Question: The picture shows the balloon popping problem. You need to pop all the balloons in a certain order. The reward for a popped balloon is the product of itself and the values on the left and right balloons. If there is no balloon on the left or right, multiply the value of the balloon on the left or right by 1. You need only find the total maximum reward. Give me the number.
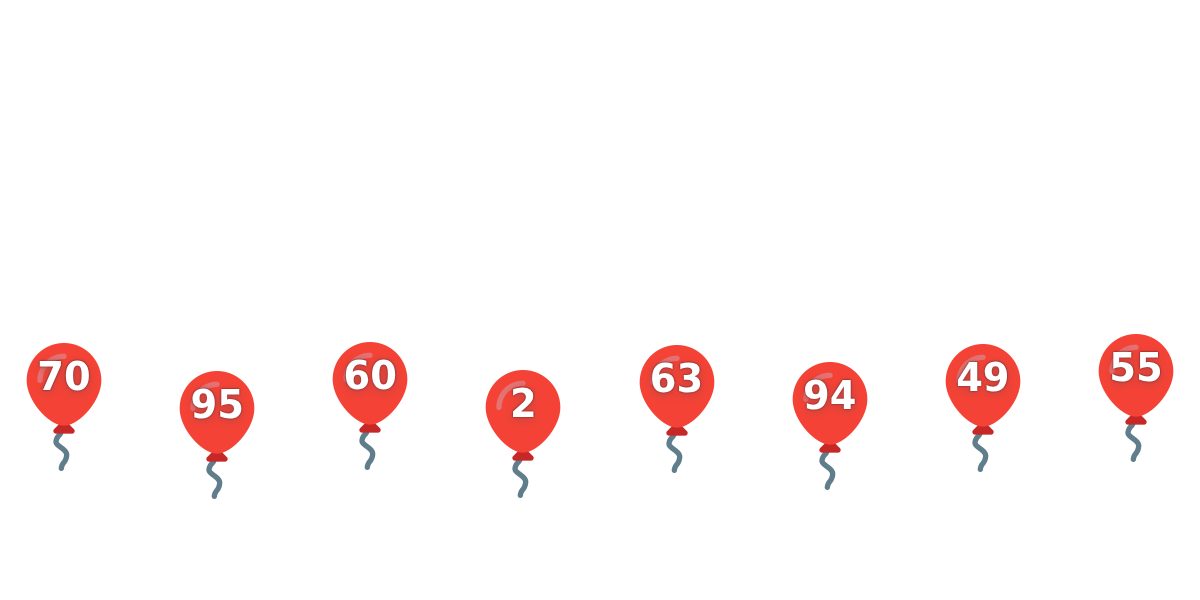
Answer: 2173500